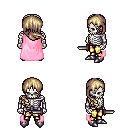
a pixel art fantasy rpg character, male body template, skeleton, pink cape, gold greaves, white blonde right-swept hairstyle, metal boots, dagger, four views (front, back, left, right), 2x2 character sprite sheet, small pixel art, hard edges, no anti-aliasing